Field crop: tomato
Growth stage: 2
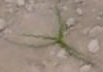
Species: cyperus